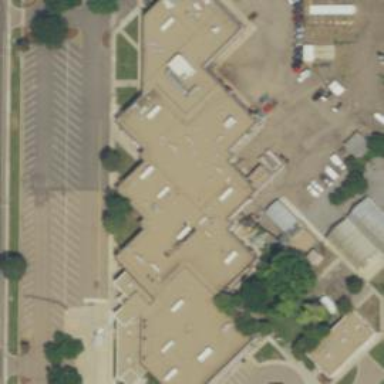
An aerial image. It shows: School building.